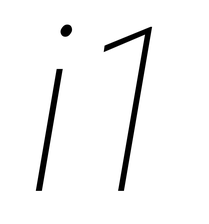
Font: Roboto-Italic_Condensed_Thin_Italic